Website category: movie
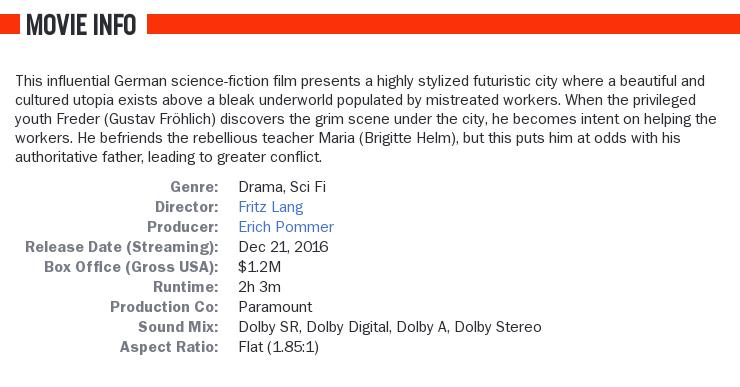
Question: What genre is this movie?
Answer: drama, sci fi

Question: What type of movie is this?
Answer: drama, sci fi

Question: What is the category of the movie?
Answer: drama, sci fi

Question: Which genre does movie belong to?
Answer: drama, sci fi

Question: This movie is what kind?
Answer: drama, sci fi

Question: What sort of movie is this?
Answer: drama, sci fi

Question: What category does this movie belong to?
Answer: drama, sci fi

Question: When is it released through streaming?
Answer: Dec 21, 2016

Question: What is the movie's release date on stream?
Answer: Dec 21, 2016

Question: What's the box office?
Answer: $1.2M

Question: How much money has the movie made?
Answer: $1.2M

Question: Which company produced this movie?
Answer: Paramount

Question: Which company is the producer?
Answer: Paramount

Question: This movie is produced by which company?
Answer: Paramount

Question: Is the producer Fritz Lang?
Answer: no

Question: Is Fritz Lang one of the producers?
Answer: no

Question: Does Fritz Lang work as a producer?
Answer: no

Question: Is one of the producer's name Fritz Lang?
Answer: no

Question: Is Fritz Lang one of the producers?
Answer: no

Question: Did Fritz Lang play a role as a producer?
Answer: no

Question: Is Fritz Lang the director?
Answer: yes

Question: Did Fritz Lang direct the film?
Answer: yes

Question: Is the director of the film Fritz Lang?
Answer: yes

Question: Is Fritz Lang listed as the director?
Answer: yes

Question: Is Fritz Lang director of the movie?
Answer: yes

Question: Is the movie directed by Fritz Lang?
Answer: yes

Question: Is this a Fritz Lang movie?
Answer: yes

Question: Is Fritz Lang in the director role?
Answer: yes

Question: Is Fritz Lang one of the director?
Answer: yes

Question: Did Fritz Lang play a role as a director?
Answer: yes

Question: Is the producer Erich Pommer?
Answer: yes

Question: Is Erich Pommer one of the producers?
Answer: yes

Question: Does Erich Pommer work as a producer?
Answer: yes

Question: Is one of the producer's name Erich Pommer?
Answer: yes

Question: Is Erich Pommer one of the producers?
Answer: yes

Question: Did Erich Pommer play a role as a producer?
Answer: yes

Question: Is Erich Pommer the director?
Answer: no

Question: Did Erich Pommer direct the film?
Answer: no

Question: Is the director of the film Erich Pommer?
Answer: no

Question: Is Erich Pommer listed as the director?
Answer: no

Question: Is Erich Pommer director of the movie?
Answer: no

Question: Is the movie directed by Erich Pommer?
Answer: no

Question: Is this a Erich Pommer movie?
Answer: no

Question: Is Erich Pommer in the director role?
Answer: no

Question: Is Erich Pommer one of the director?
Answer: no

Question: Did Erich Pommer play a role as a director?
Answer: no